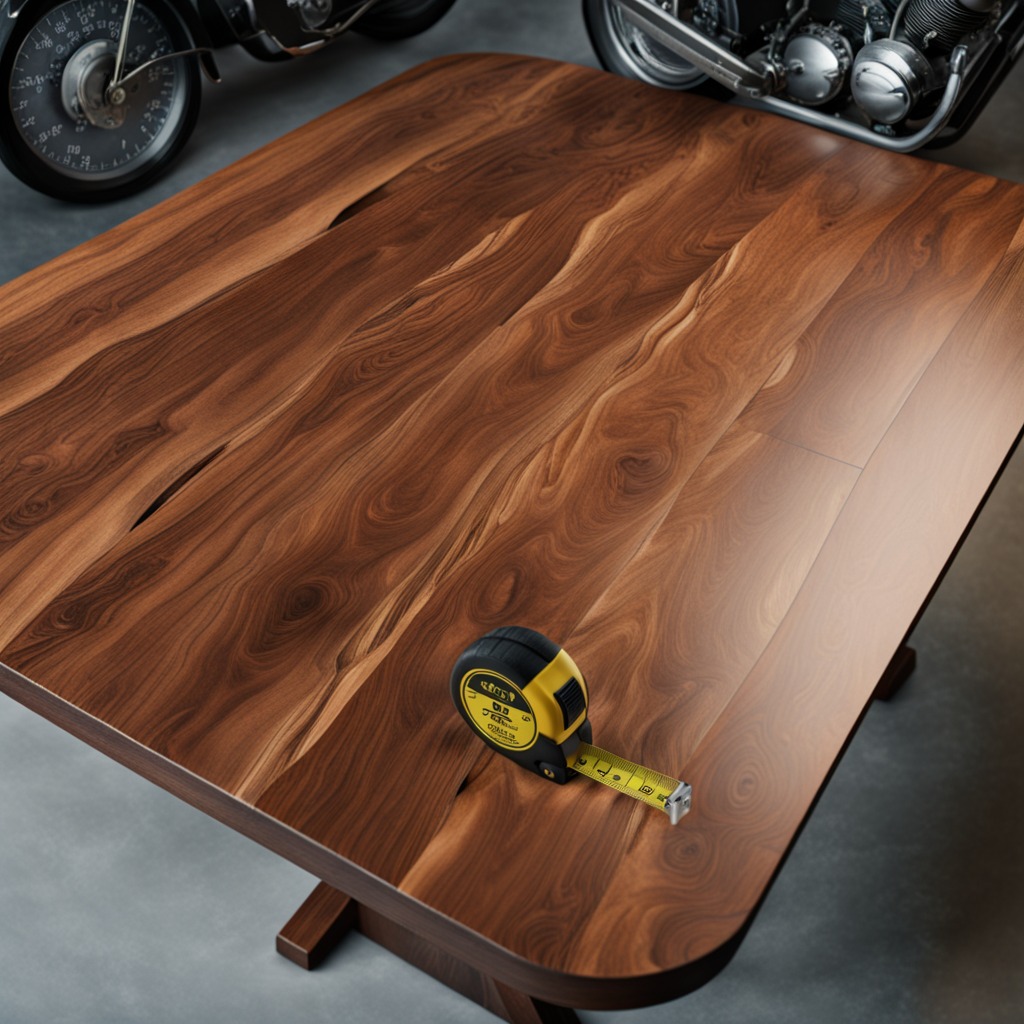
A measuring tape lies on the oil-spilled wooden table in a vintage motorcycle garage.